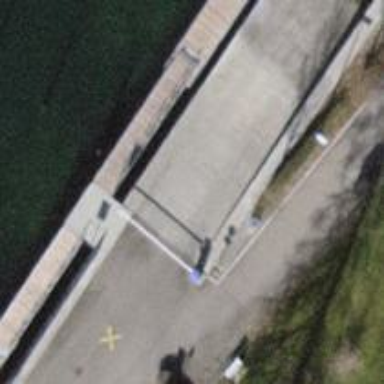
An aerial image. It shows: Lift gate barrier.